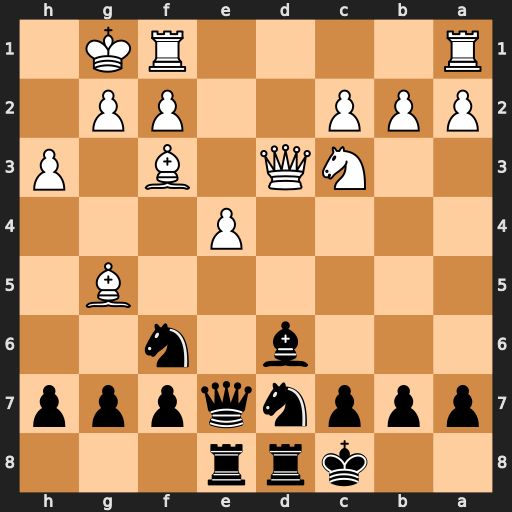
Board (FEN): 2krr3/pppnqppp/3b1n2/6B1/4P3/2NQ1B1P/PPP2PP1/R4RK1
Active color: b
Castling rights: -
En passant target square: -
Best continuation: Qe5 Bf4 Qxf4